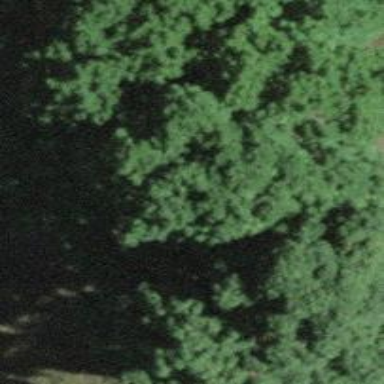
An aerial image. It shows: Forest area.